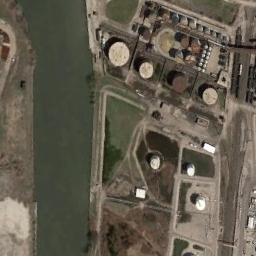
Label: storage_tank